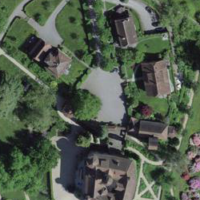
EUNIS habitat code: 53
Species observed at this site:
Fritillaria meleagris